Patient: sex M, age 71
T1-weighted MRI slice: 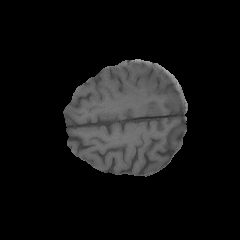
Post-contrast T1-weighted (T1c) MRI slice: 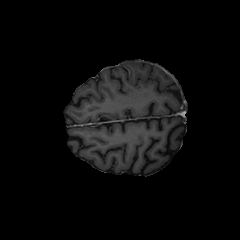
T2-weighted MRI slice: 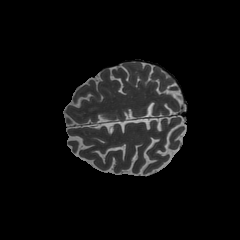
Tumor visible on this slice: no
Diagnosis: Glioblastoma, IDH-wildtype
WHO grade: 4